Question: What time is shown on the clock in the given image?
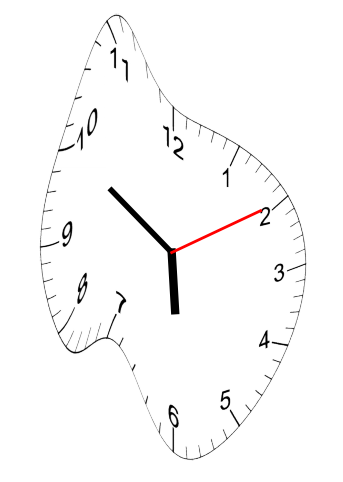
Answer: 05:50:10